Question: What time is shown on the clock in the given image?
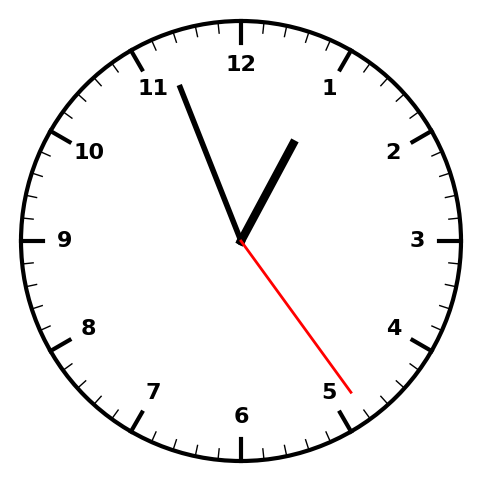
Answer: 12:56:24